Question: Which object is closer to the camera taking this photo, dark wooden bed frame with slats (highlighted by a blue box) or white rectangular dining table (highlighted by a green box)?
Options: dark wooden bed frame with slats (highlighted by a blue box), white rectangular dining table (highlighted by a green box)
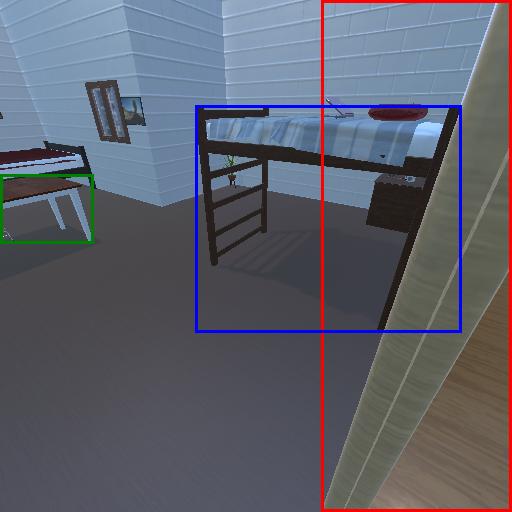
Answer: dark wooden bed frame with slats (highlighted by a blue box)